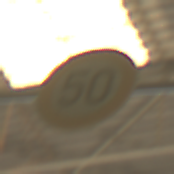
Verkehrszeichen: Geschwindigkeit50
Umgebung: Indoor, Urban
Tageszeit: Midday
Wetter: NotSpecified
Licht: Natural
Jahreszeit: NotSpecified
Kontrast: MediumContrast